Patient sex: M
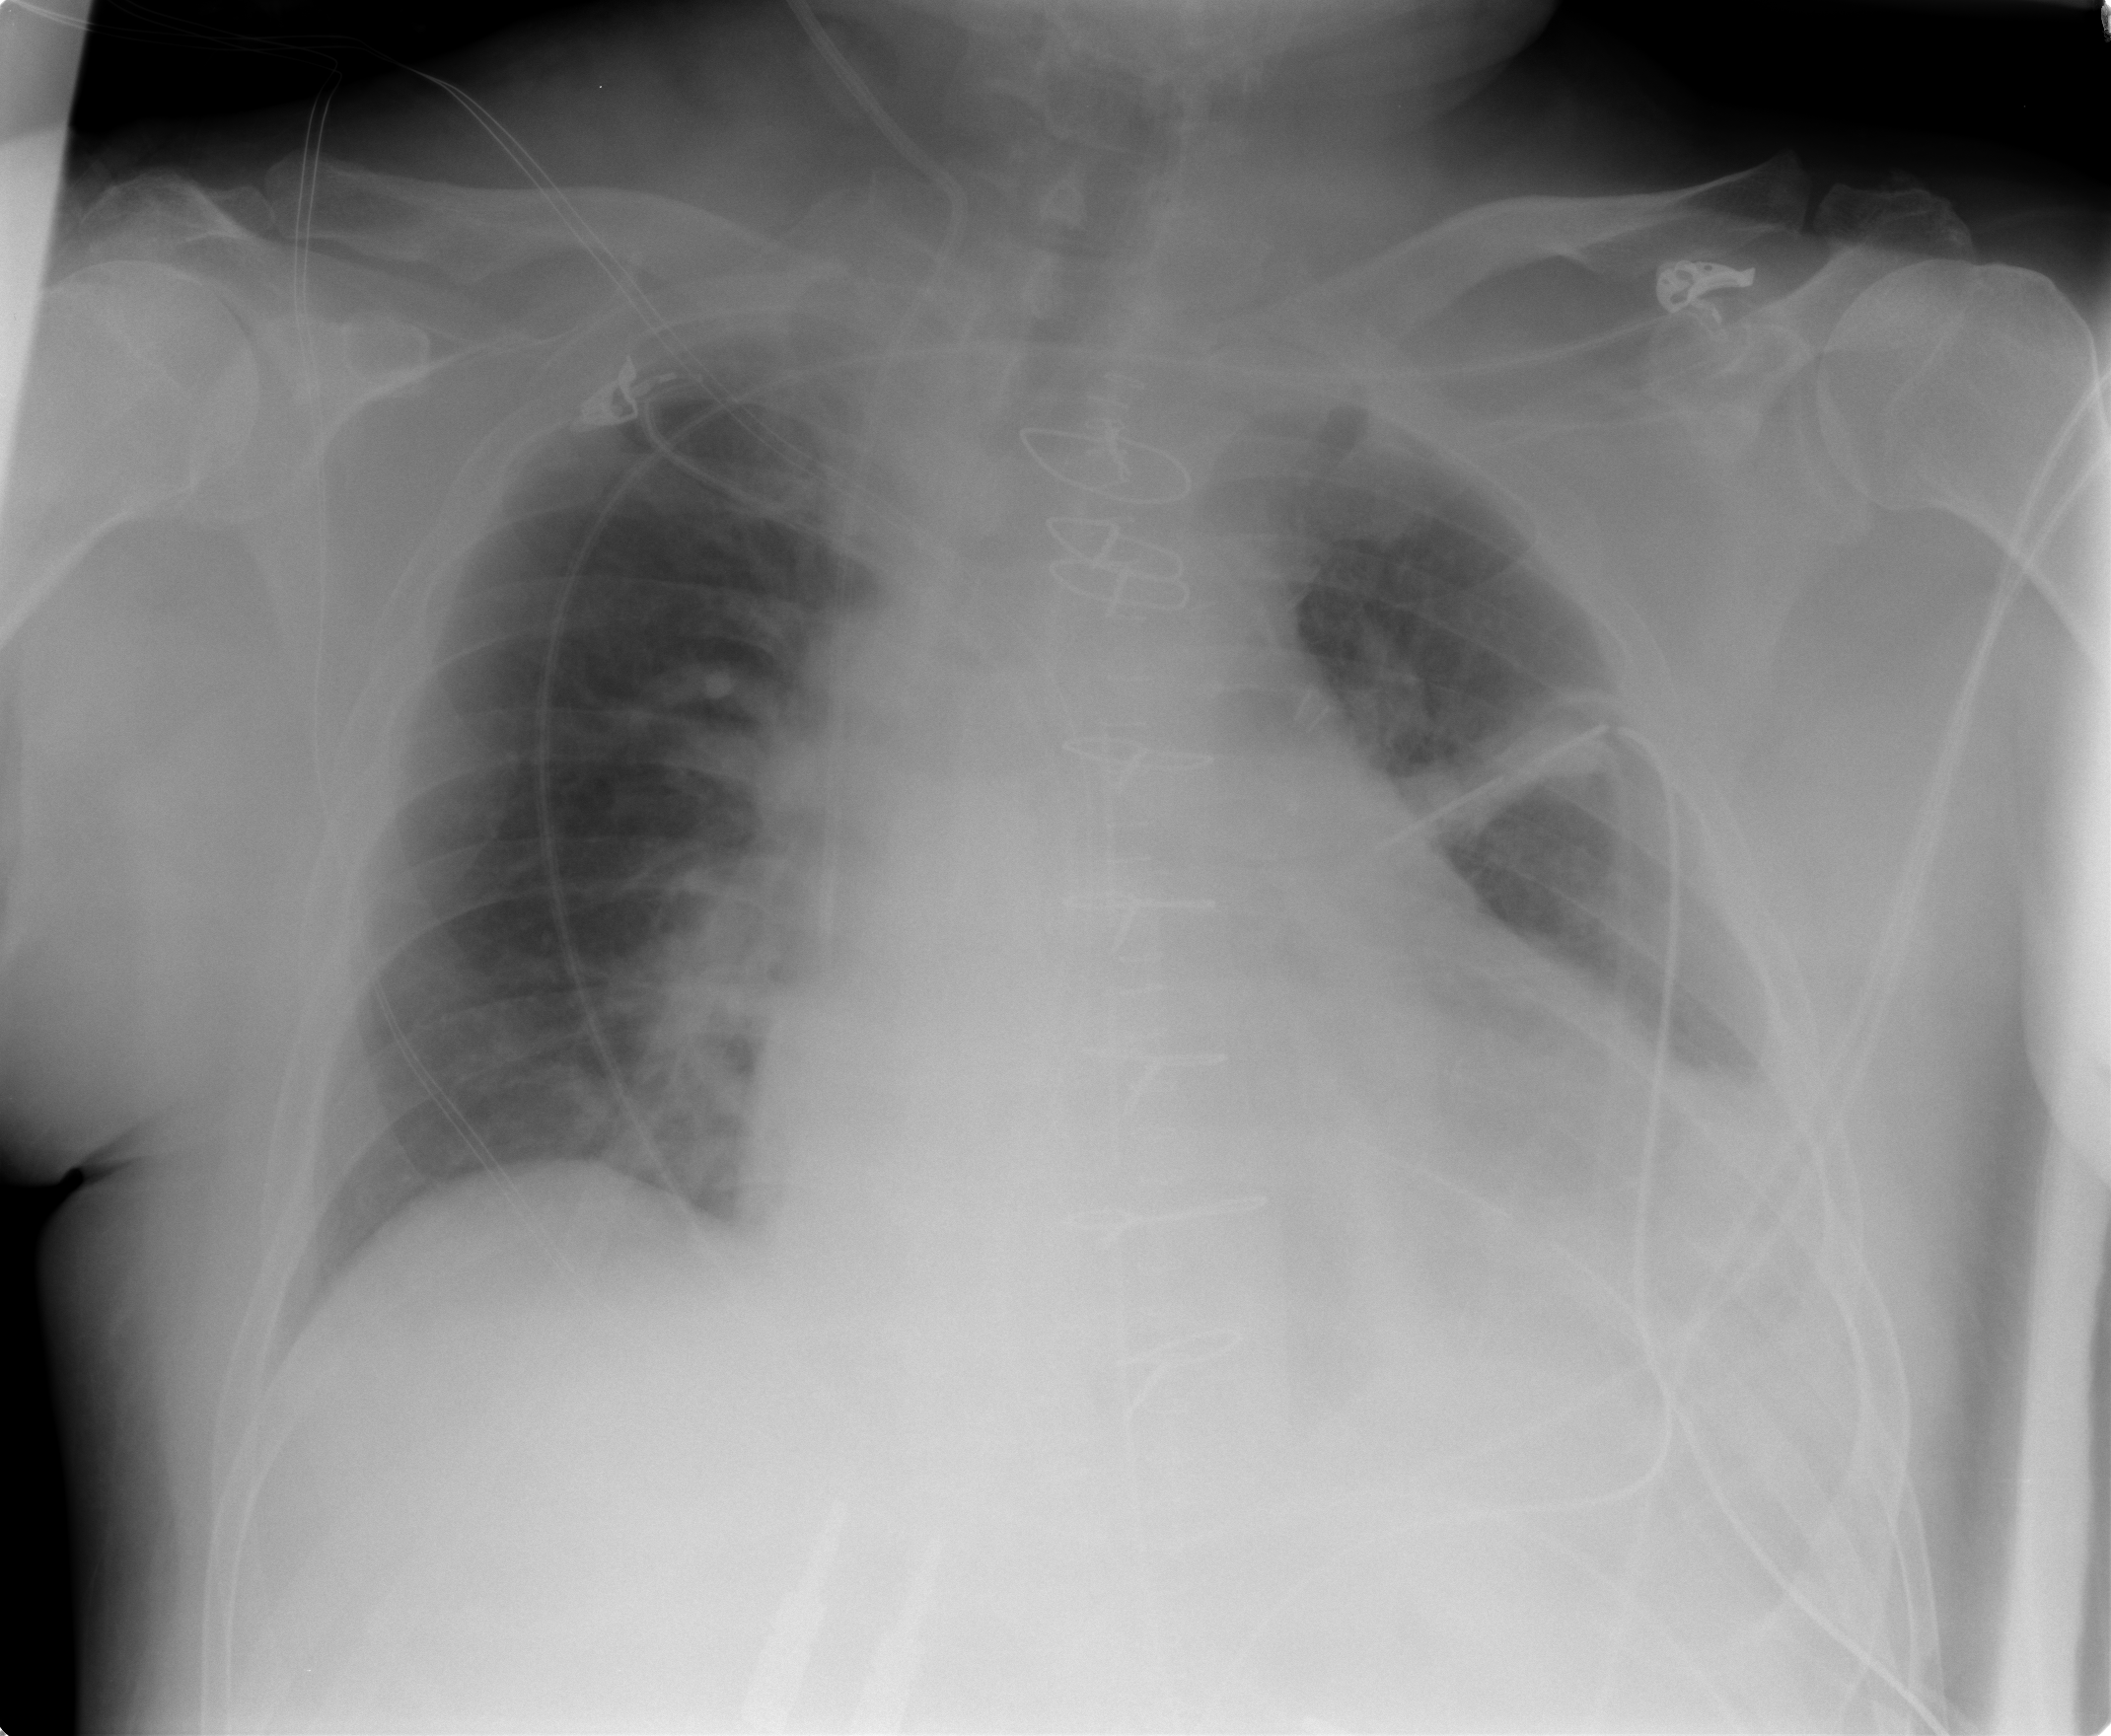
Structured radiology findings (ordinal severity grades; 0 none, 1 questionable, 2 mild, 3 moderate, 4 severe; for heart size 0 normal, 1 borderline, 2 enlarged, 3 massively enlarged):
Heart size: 2
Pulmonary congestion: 0
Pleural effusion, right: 0
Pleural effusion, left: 2
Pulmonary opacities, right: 0
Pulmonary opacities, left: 2
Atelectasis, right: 0
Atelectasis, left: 3